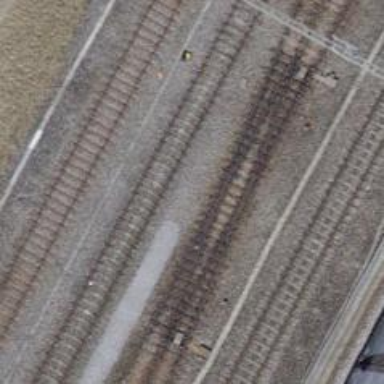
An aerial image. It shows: Railway switch.